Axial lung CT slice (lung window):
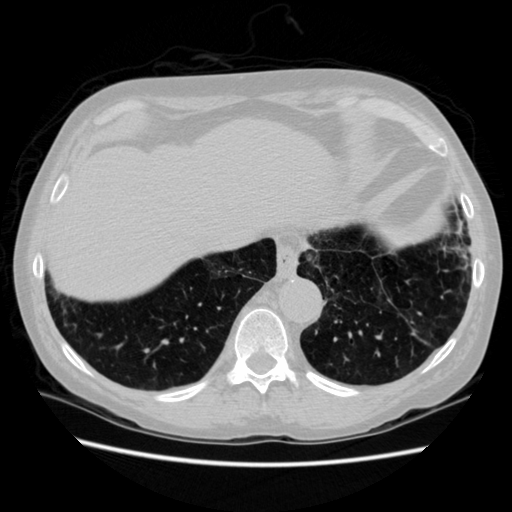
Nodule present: no